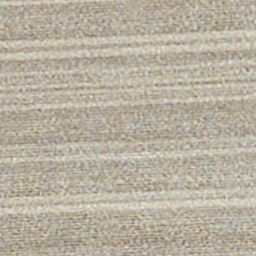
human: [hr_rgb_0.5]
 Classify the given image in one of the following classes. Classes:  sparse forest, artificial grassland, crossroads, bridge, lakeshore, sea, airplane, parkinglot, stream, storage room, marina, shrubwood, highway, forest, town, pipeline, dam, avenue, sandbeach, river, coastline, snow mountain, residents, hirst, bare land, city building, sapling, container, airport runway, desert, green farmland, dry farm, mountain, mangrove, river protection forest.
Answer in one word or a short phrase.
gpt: dry farm